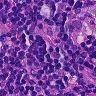
Metastatic tissue present: no